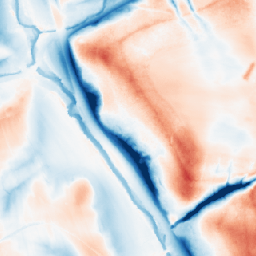
Category: classical
Decomposition family: gaussian_anisotropic
Decomposition parameters: sigma_x: 20
sigma_y: 10
Upsampling method: nearest
Upsampling parameters: scale: 8
Upsampling scale: 8